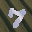
Label: 7